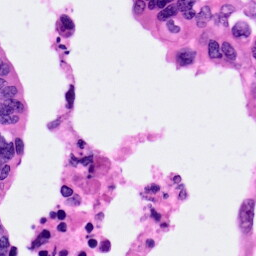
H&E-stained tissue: Pancreatic